Question: I have the following structure in my eclipse project:

I want to access the file with the method .
Searching at the internet, I found this solution:
'''
FileInputStream file = (FileInputStream)this.getClass()
.getResourceAsStream("/files/lito.properties");
'''
It seems to be the best way to do this, but what if I'm working in a static method?
It will always give this error:
> Cannot use this in a static context
So, What I have to do to access this file in a static context?
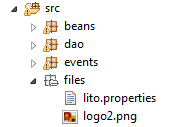
Answer: Replace 'this.getClass()' with the name of your class and 'class':
'''
FileInputStream file = (FileInputStream)
YourClass.class.getResourceAsStream("/files/lito.properties");
'''
Also, try to have all the resource files in a proper folder rather than in your java src folder. This is because some compilers like maven will ignore any non.java file from sources.